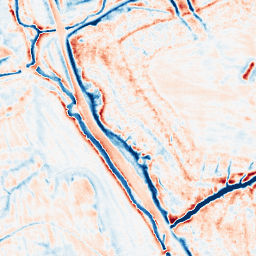
Category: edge_preserving
Decomposition family: guided
Decomposition parameters: radius: 4
eps: 0.01
Upsampling method: sinc_blackman
Upsampling parameters: scale: 4
kernel_size: 8
Upsampling scale: 4